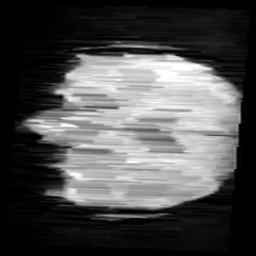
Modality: minIP
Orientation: coronal
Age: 8
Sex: male
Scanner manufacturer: siemens
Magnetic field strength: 3 T
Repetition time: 0.027 s
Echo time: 0.02 s